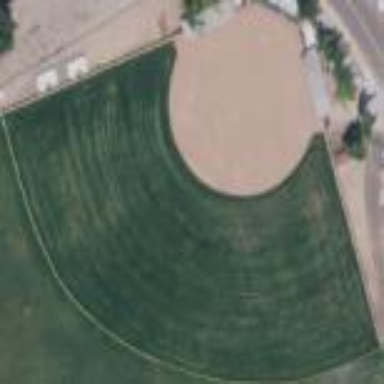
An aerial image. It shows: Baseball pitch for leisure land activities.